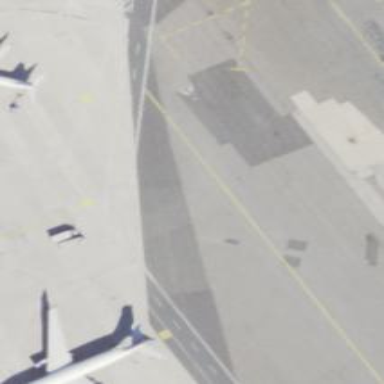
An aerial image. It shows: View of taxiway at the airport.